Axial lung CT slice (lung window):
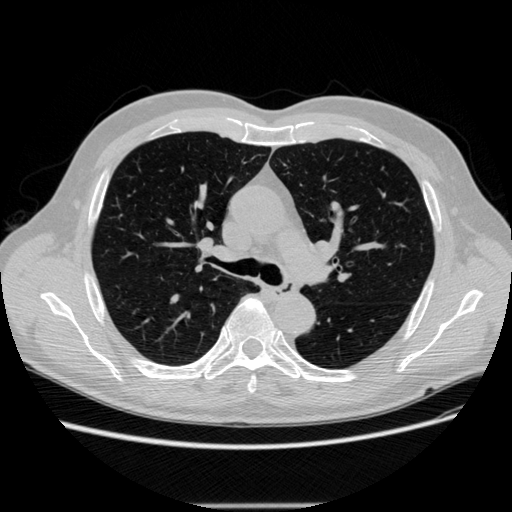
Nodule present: no